Question: Whenever I use the javascript 'alert()' function, there is always some form of text above the message. I believe it is different for every browser.
- - -
Is there any way to suppress this? I just want my 'alert()' to say: "Alert Text". To be honest, I don't even know where to start (I have little/no Javascript experience) so I haven't tried anything yet. If anyone could point me in the right direction, I would really appreciate it.
'''
alert("Alert Text");
'''

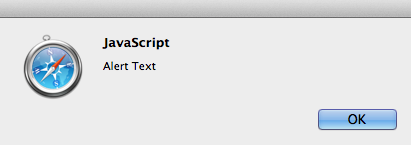
Answer: No, it's there as a security measure so that the end user knows the browser itself isn't sending the message, but rather the developer of some script.
...that said, there's nothing stopping you from creating a custom alert that looks very similar to the browser alert.